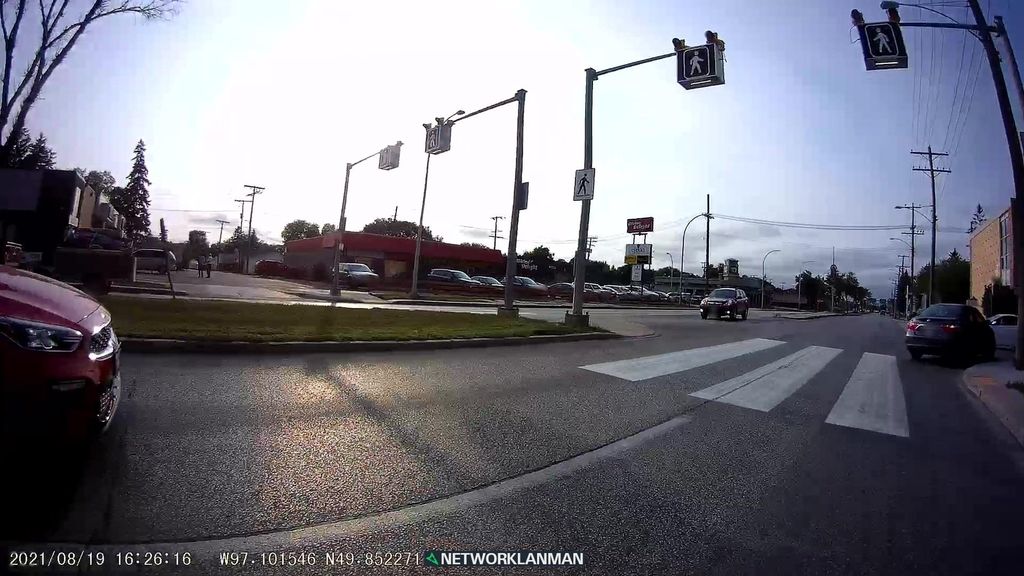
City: winnipeg